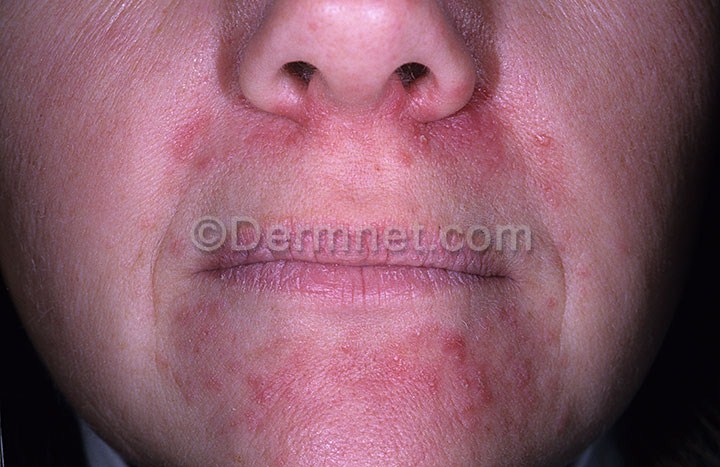
Disease: Acne and Rosacea Photos